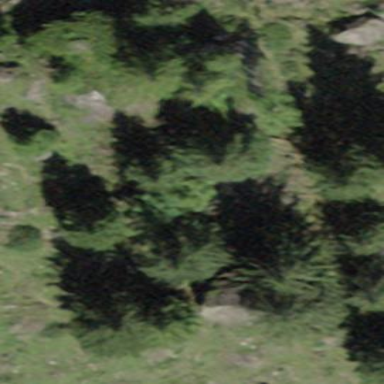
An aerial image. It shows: Beautiful woodland area.